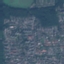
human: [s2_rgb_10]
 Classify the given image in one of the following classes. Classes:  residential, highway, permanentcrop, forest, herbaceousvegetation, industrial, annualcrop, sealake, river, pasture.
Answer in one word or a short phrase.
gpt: Residential